Question: As you can see on the picture, the bar on the bottom is using 5 different buttons (the icons). When I run my program with an iPhone 5s everything works fine. But on other devices such as the iPhone X, etc., the images floats to the left side. Does anyone know how I can add constraints to the buttons to make them stay where they are on all devices?
UPDATE:
So, if you see the navigation-bar from the iPhone 5s, you see it's like "perfect" aligned to each other. And that's how I want them to be on ALL devices. If you take a look on the iPhone XS you can see that all the buttons is to the left. I also added "Flexible Space Bar Button Item" between all of the buttons, and it was a lot better, but they "Doghead" is not in the center of the phone, which I want.

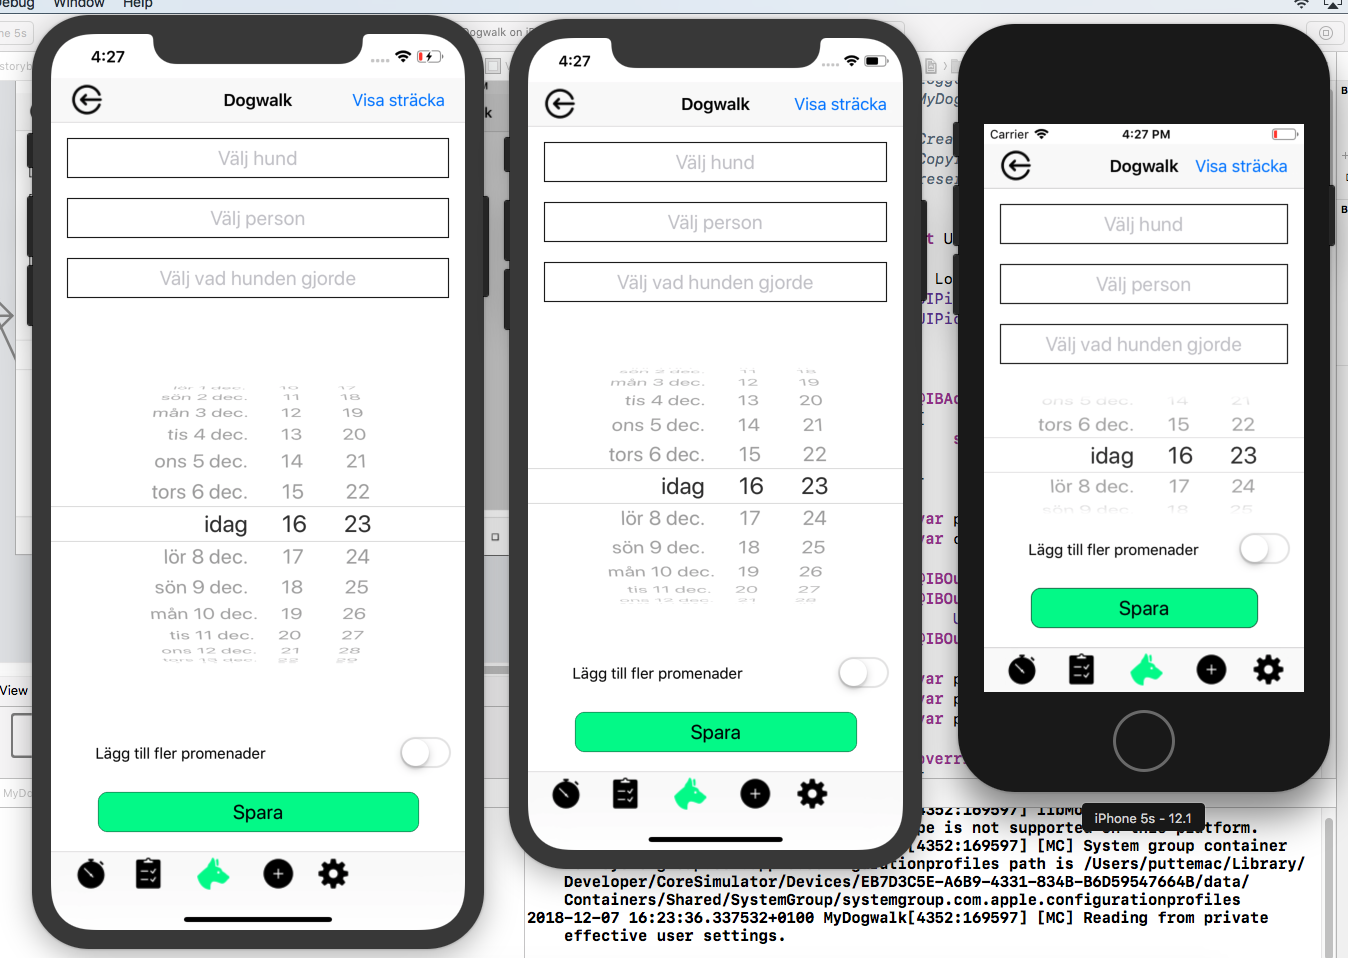
Answer: You need to add a UIBarButtonItem with a system type of '.flexibleSpace' between each of your other buttons. This will force all of the buttons to be equally spaced across the width of the toolbar. To ensure that the middle button ends up in the center of the toolbar, all of the images need to be same width.
If you want all of the buttons grouped together in the center of the toolbar, then just add a flexible spaced item before the first button and another after the last button.